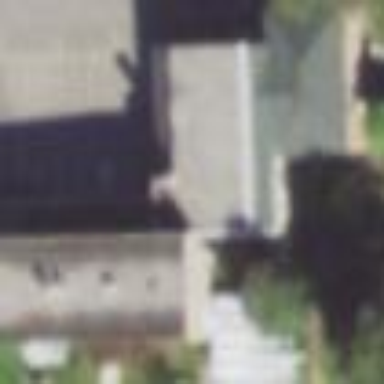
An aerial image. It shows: Building.